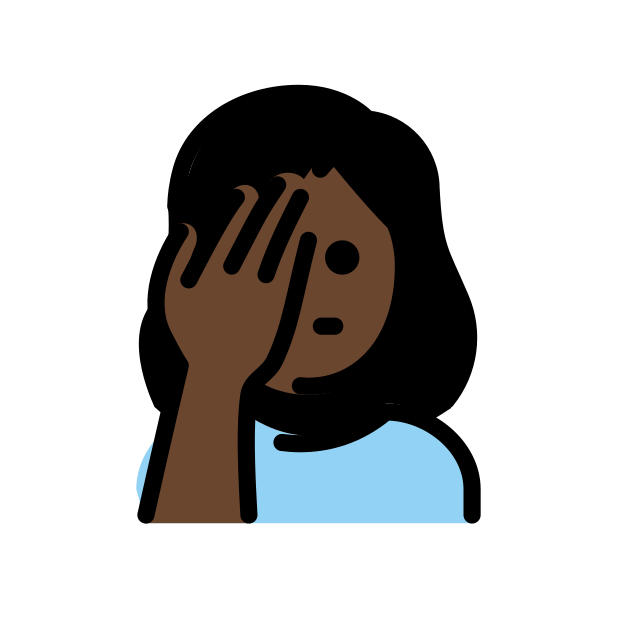
woman facepalming: dark skin tone